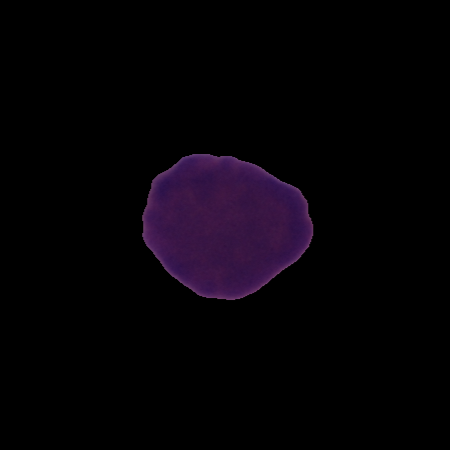
Label: cancer